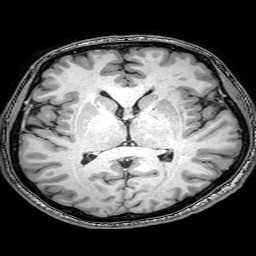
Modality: T1w
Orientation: coronal
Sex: male
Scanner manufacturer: philips
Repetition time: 0.008243 s
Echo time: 0.00382 s